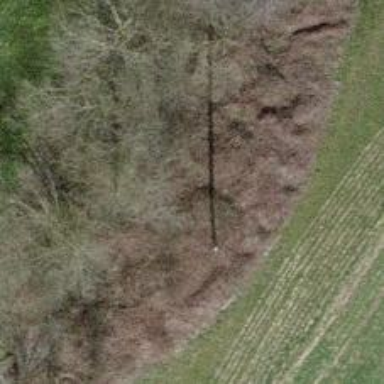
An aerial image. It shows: Minor power line.